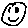
Label: smiley face